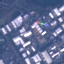
Land use / land cover class: Industrial